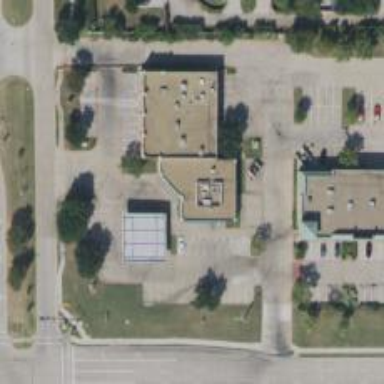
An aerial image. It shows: Veterinary facility.